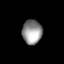
Tissue: lung
Cell type: Endothelial cells
Senescence score: 0.2085
Nuclear area (px): 475
Mean DAPI intensity: 145.427